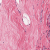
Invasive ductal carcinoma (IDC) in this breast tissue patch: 0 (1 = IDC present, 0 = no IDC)